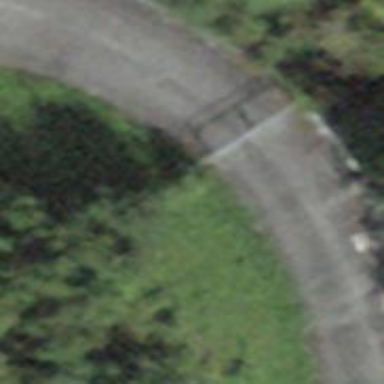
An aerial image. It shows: Gate.